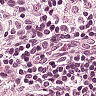
Metastatic tissue present: no